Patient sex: F
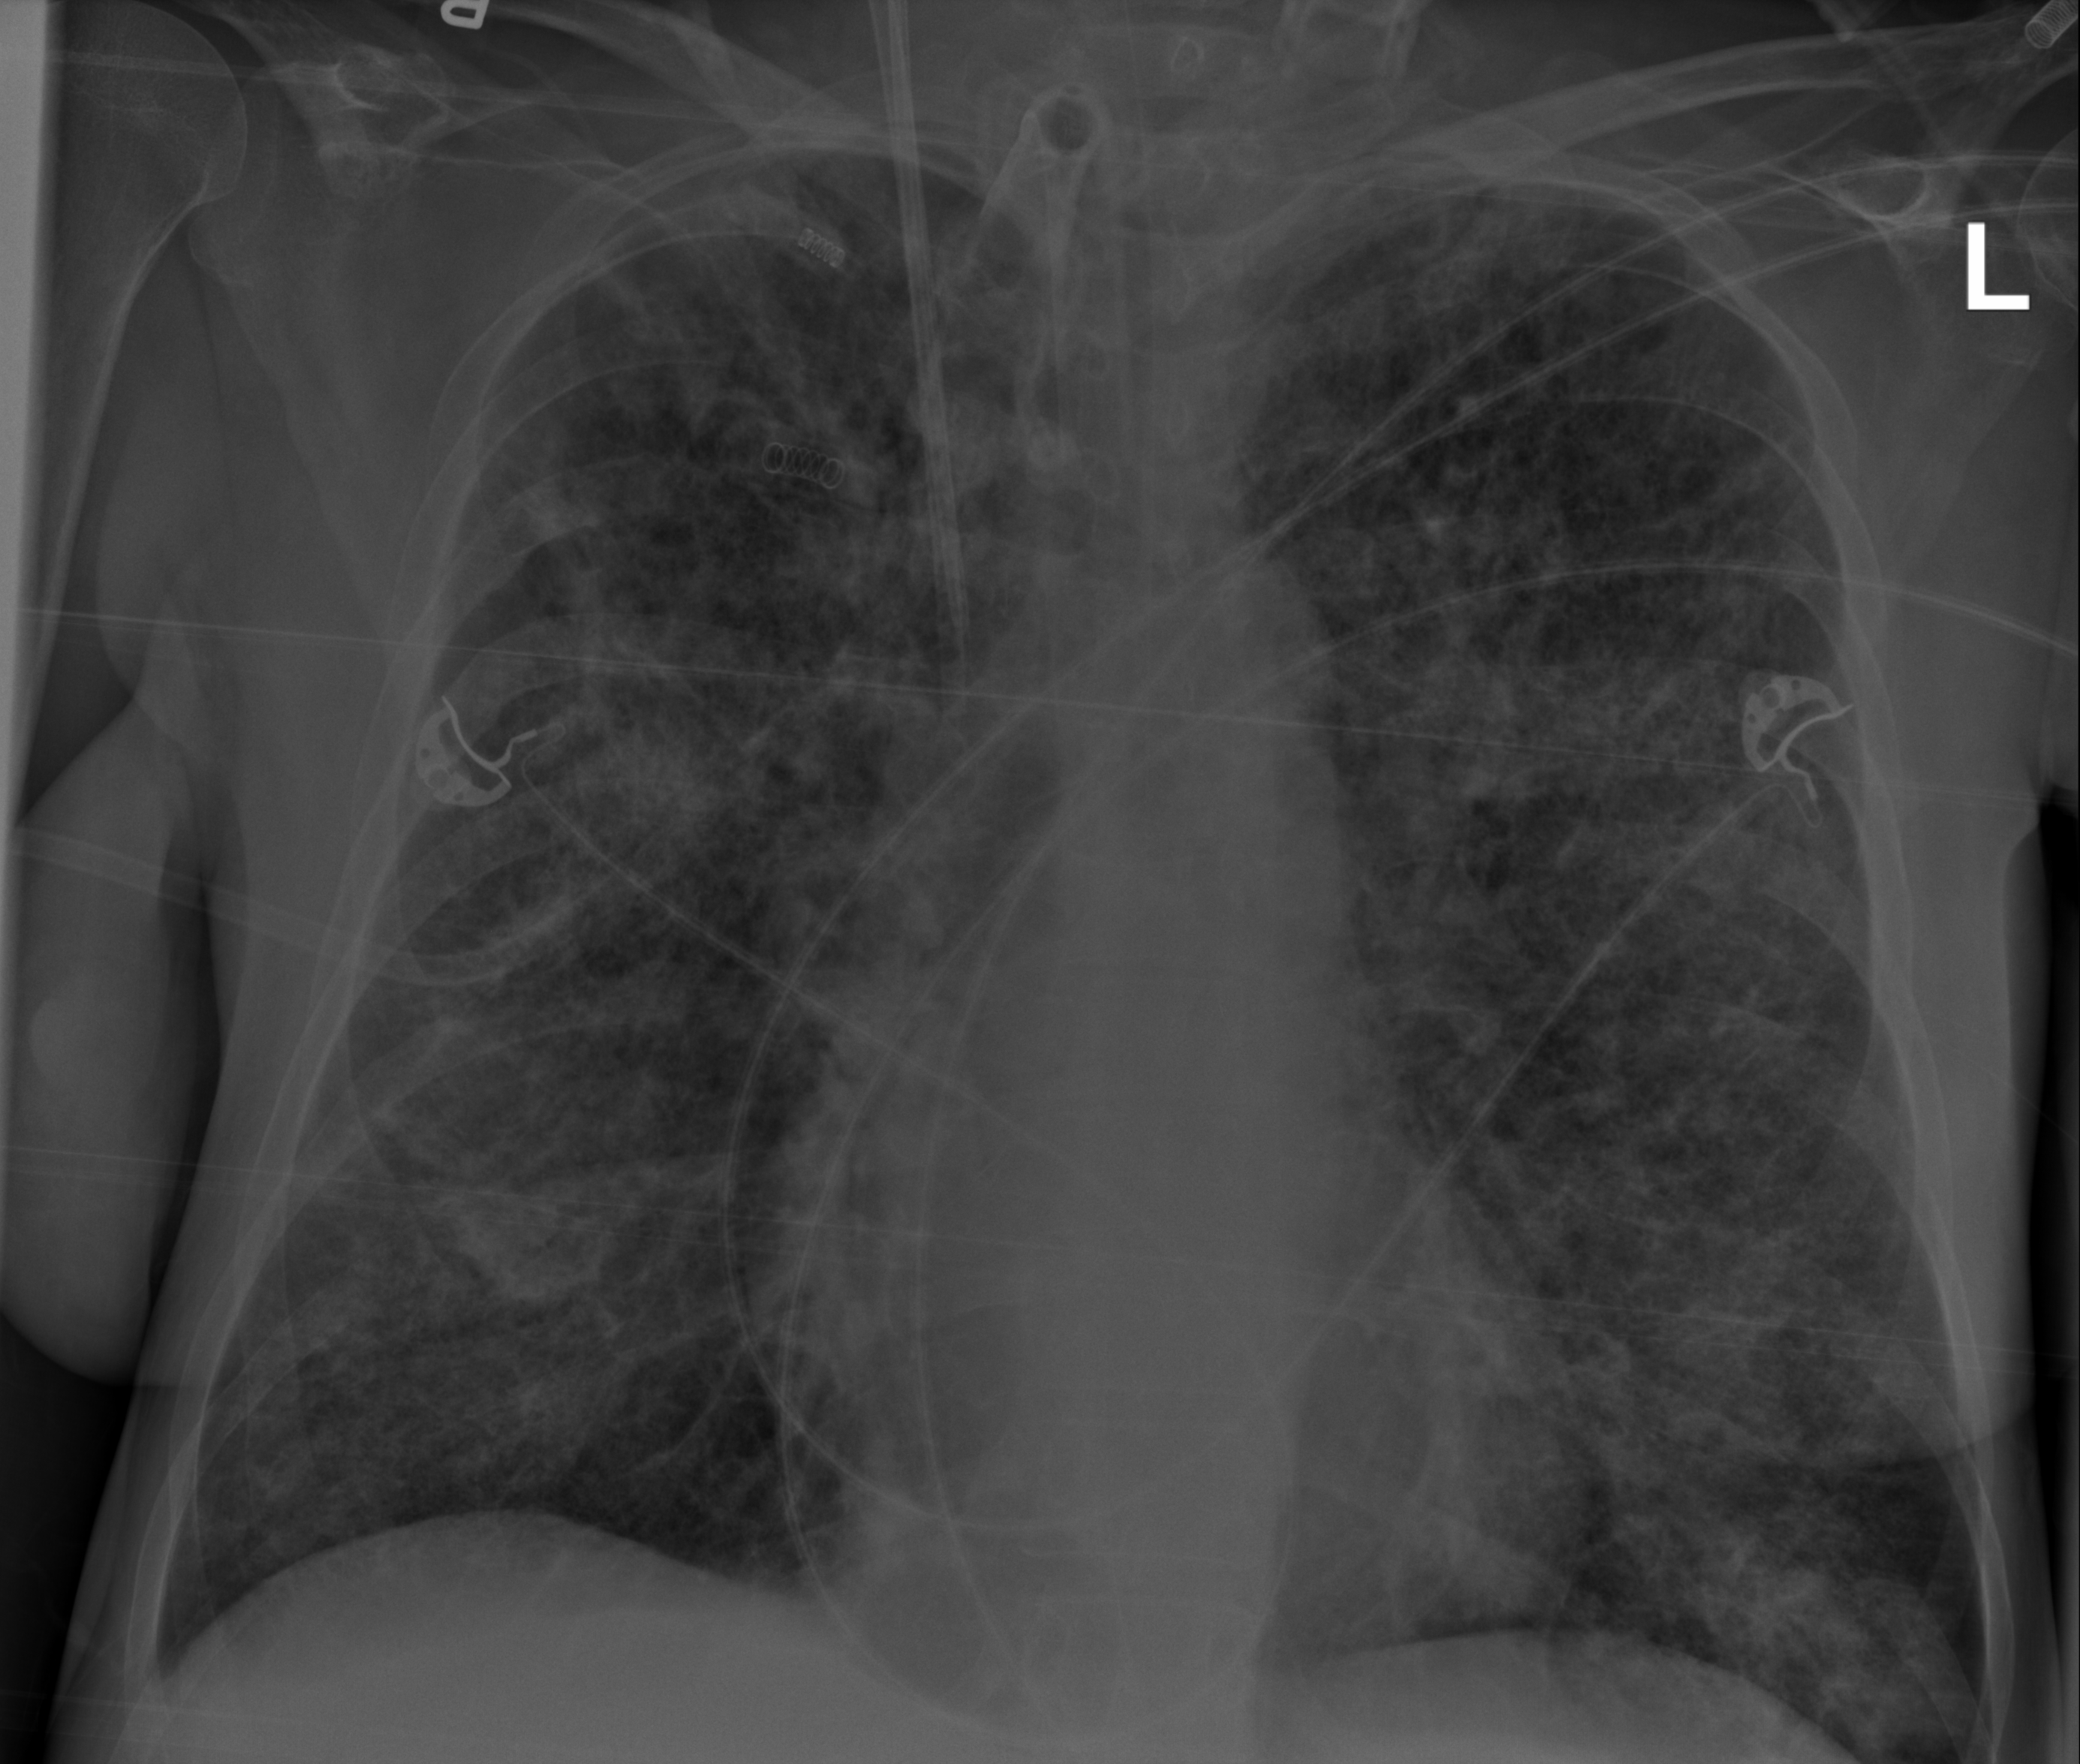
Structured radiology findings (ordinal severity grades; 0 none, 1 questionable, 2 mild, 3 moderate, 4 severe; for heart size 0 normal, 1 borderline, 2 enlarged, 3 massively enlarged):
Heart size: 0
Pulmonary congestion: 0
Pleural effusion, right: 1
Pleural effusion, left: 0
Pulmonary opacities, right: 4
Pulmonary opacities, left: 4
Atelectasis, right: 3
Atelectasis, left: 3